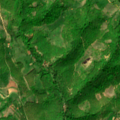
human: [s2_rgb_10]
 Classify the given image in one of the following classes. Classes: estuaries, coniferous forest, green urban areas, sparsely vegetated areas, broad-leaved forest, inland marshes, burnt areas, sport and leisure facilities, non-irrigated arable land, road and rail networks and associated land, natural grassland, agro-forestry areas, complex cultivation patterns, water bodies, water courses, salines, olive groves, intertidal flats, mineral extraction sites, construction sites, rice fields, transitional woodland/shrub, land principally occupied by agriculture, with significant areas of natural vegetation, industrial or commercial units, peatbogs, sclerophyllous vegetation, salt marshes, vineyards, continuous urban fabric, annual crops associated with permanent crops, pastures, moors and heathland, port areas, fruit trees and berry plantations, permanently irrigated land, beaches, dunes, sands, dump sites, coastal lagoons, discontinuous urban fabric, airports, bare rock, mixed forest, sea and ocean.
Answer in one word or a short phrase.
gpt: complex cultivation patterns, land principally occupied by agriculture, with significant areas of natural vegetation, broad-leaved forest